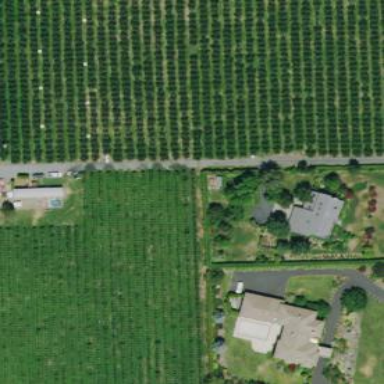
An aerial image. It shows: Orchard.